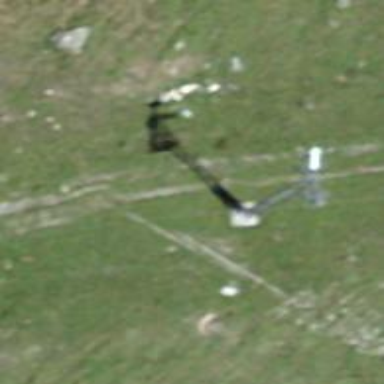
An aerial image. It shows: Building with aerialway pylon.